Aerial crown-view tile of a tropical tree (Barro Colorado Island, Panama), acquired 20250217:
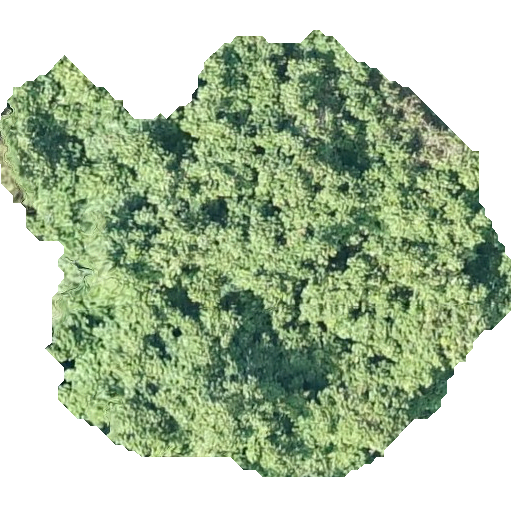
Species: Tachigali panamensis
GBIF accepted scientific name: Tachigali panamensis
Crown area: 240.288 m²